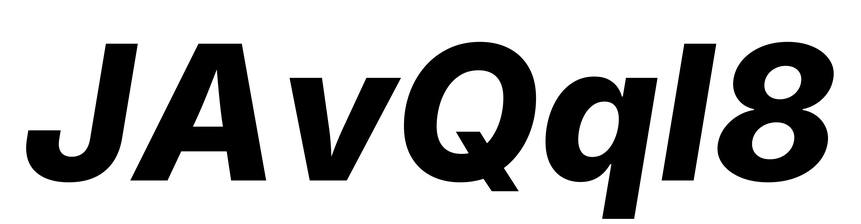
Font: Inter-Italic_ExtraBold_Italic